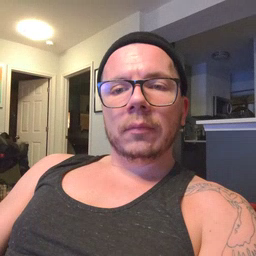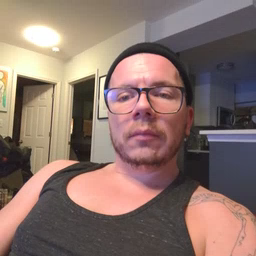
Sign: because